Aerial crown-view tile of a tropical tree (Barro Colorado Island, Panama), acquired 20250414:
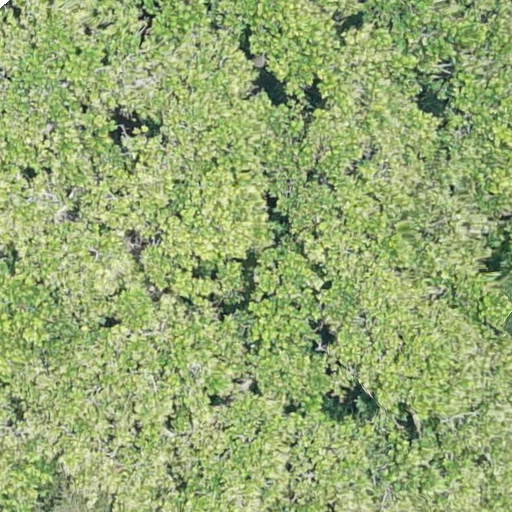
Species: Anacardium excelsum
GBIF accepted scientific name: Anacardium excelsum
Crown area: 677.806 m²